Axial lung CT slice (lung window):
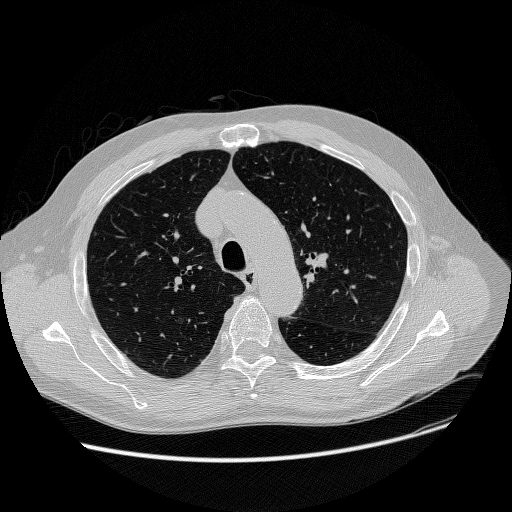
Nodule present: no